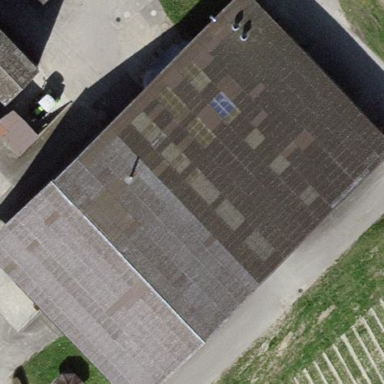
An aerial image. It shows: Farm auxiliary building.